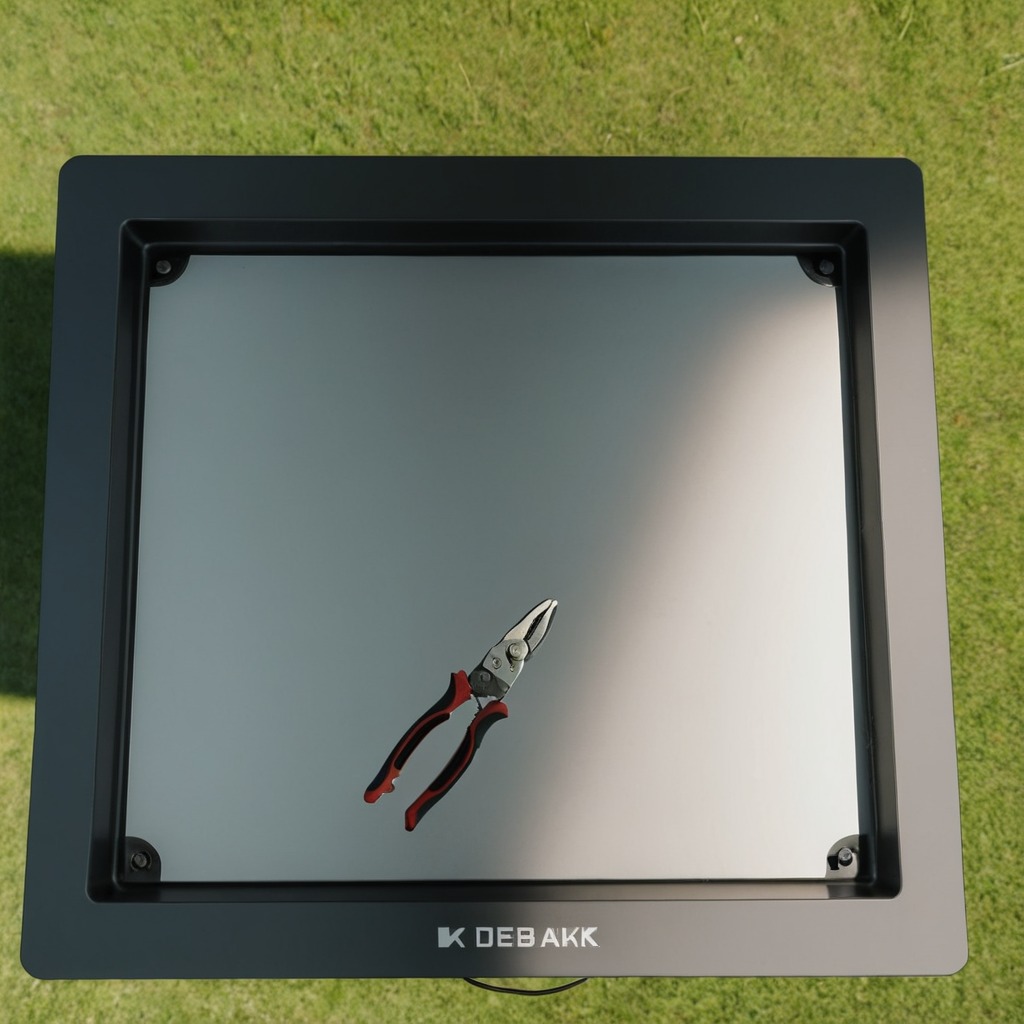
A plier lying on a table in a temporary outdoor tool station afternoon light present textured surface